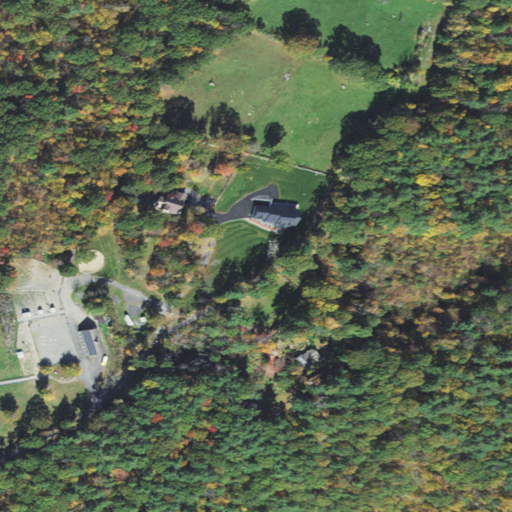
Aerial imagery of mountain in Massachusetts named Cobb Hill containing mixed forest, deciduous forest, pasture, grassland, open development, medium intensity development, and low intensity development